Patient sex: M
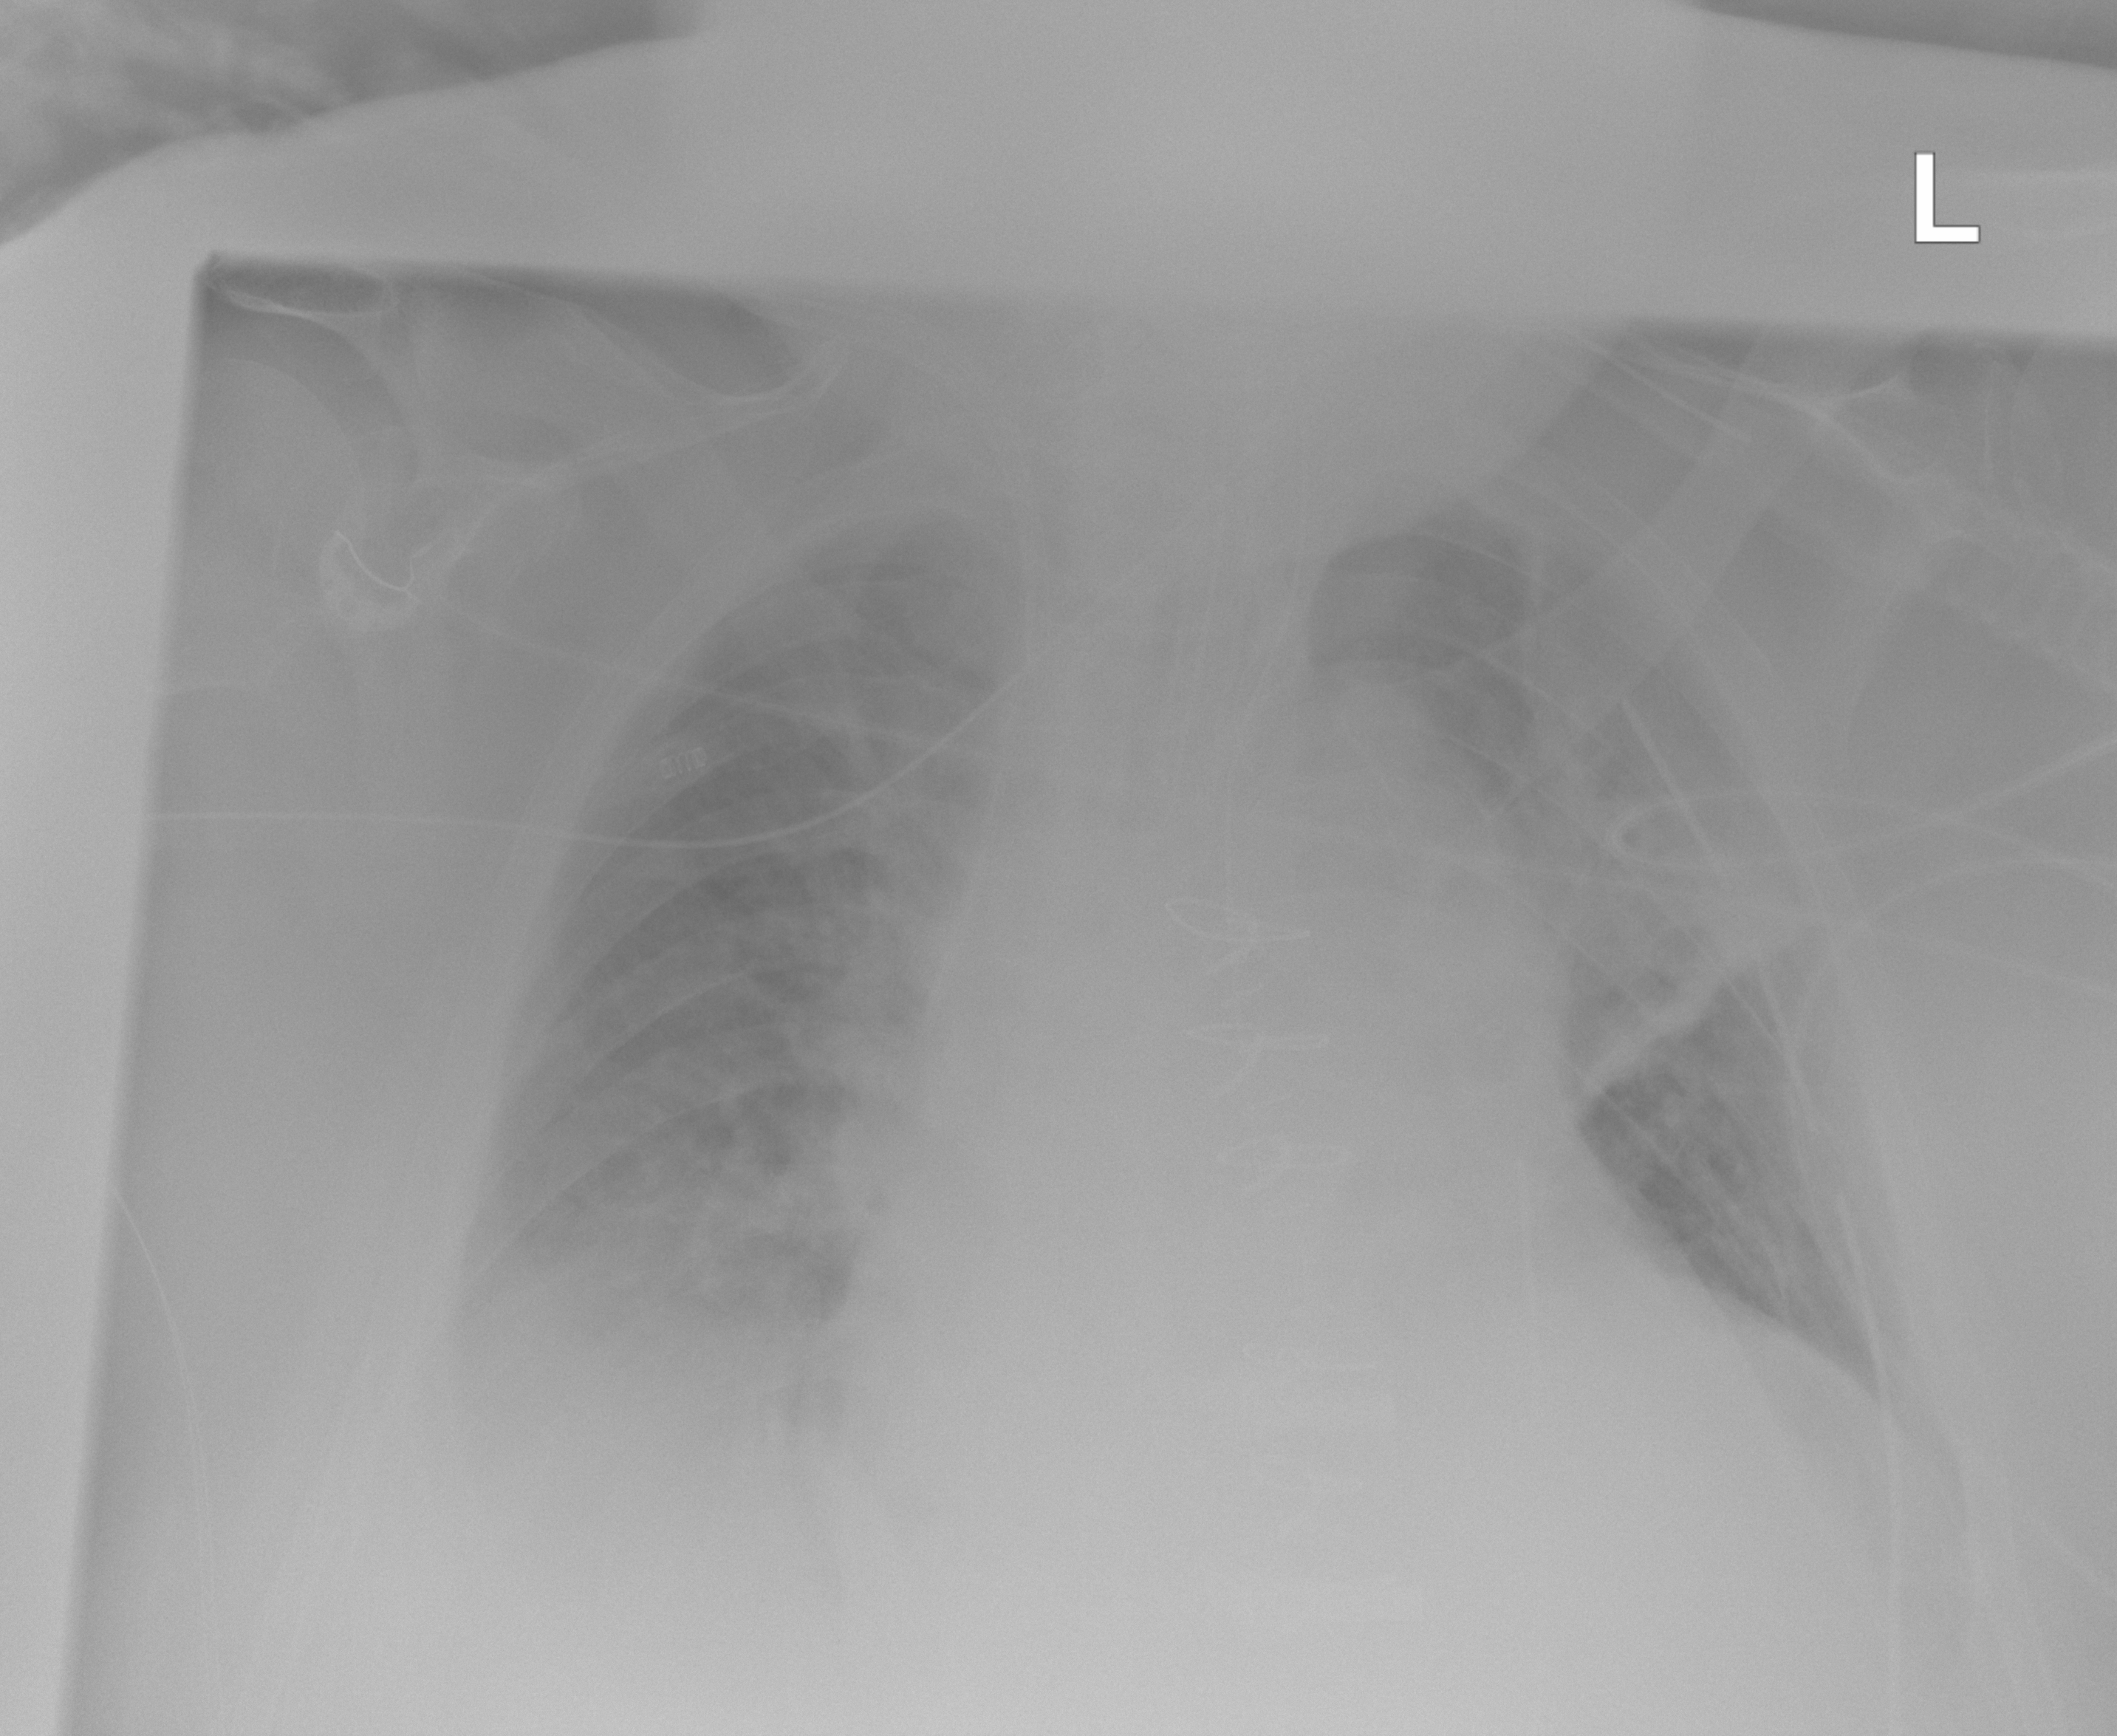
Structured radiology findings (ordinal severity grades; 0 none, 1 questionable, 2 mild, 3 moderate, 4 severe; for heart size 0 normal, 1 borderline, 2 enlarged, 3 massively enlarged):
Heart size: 1
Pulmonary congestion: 0
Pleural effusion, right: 2
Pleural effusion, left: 0
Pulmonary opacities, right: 2
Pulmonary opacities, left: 3
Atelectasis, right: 2
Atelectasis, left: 2